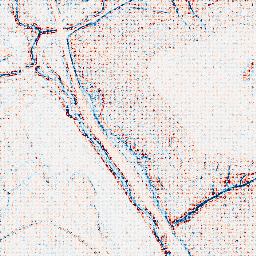
Category: classical
Decomposition family: uniform
Decomposition parameters: size: 3
Upsampling method: sinc_blackman
Upsampling parameters: scale: 4
kernel_size: 4
Upsampling scale: 4